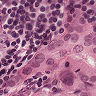
Metastatic tissue present: yes